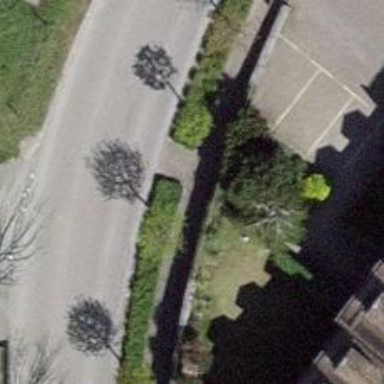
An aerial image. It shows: Footway with surface made of sett.